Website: crate-barrel
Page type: delivery-shipping
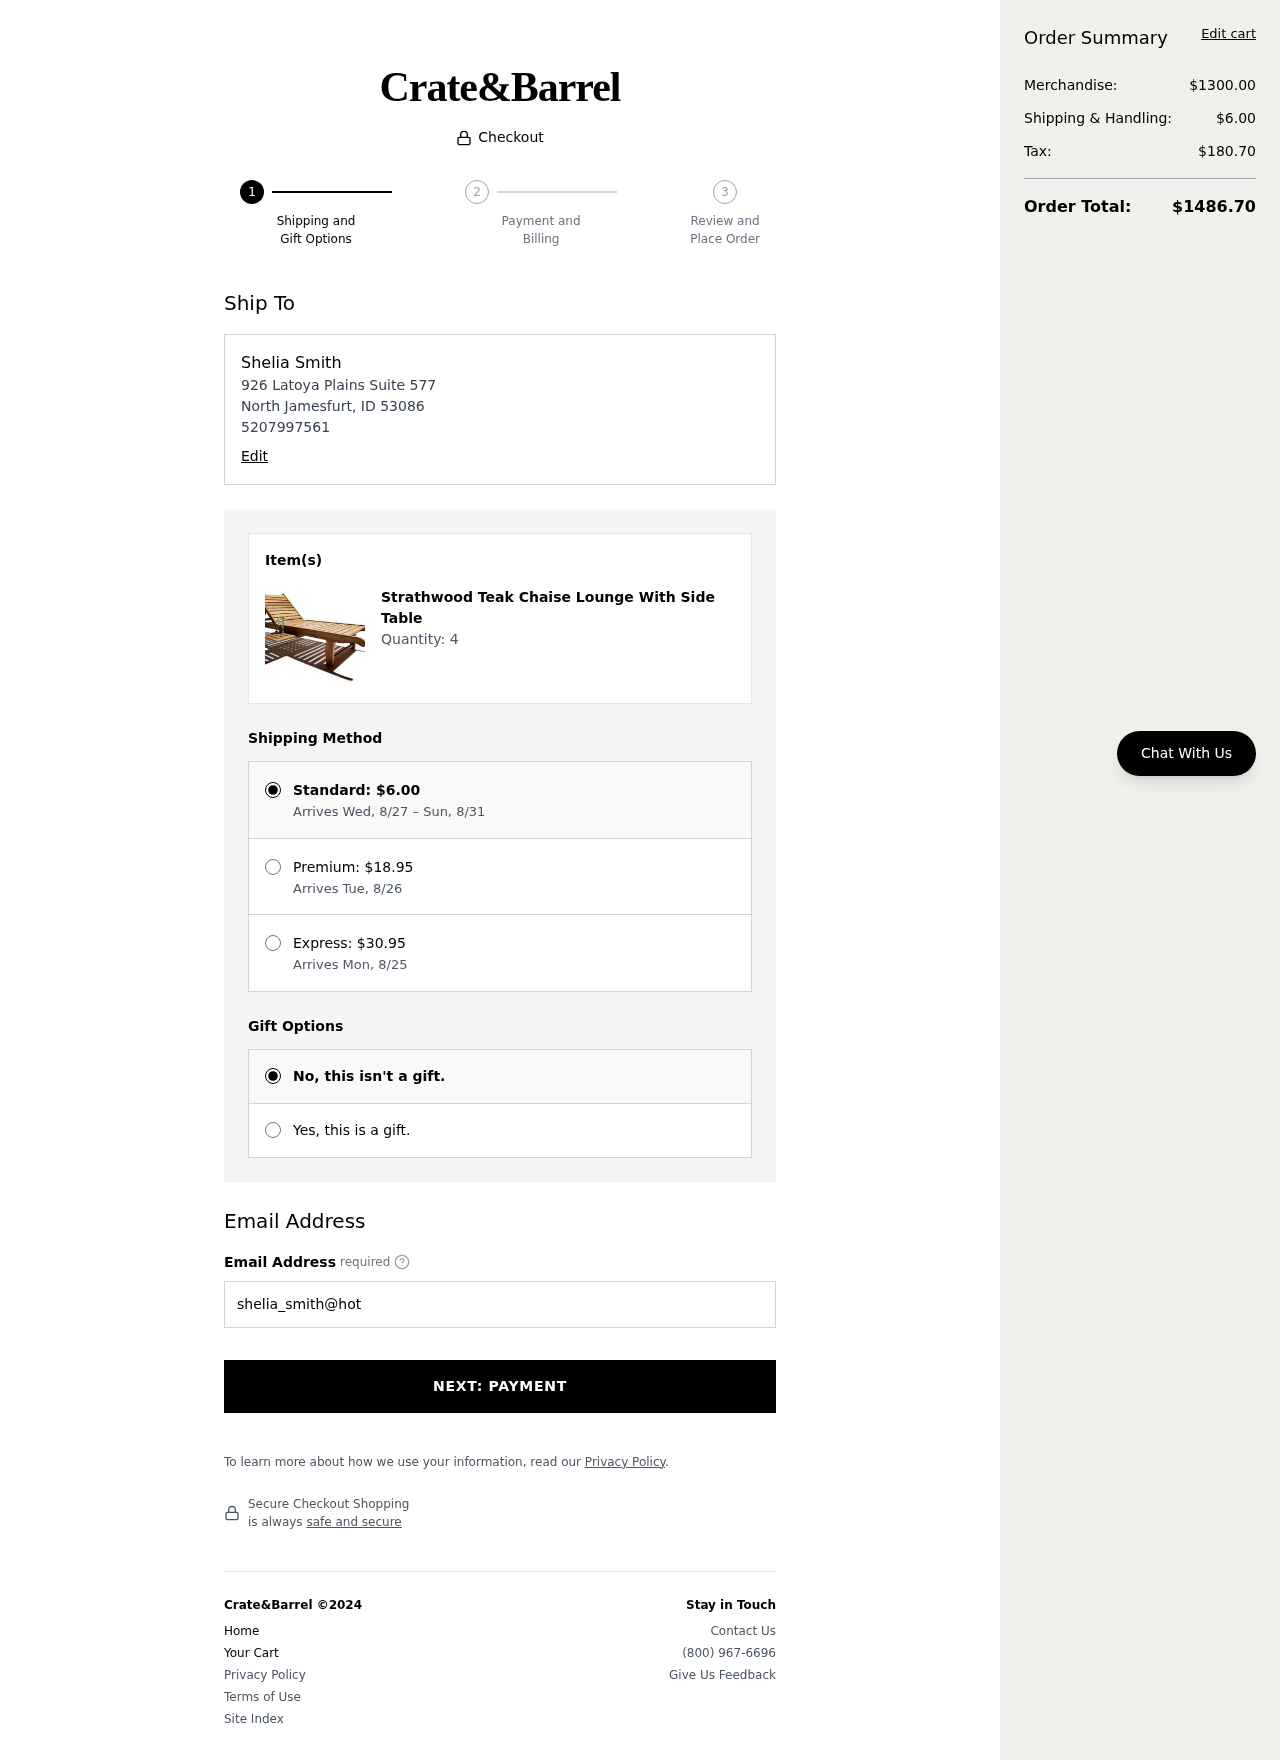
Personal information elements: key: PII_EMAIL
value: shelia_smith@hotmail.com
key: PII_FULLNAME
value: Shelia Smith
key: PII_PHONE
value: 5207997561
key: PII_STREET
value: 926 Latoya Plains Suite 577
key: PII_CITY_STATE_ZIP
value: North Jamesfurt, ID 53086
Product elements: key: PRODUCT1_NAME
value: Strathwood Teak Chaise Lounge With Side Table
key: PRODUCT1_QUANTITY
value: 4
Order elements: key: ORDER_SHIPPING_COST
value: $6.00
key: ORDER_SHIPPING_DATE
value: Arrives Wed, 8/27 – Sun, 8/31
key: ORDER_PREMIUM_SHIPPING
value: $18.95
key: ORDER_PREMIUM_DATE
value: Arrives Tue, 8/26
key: ORDER_EXPRESS_SHIPPING
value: $30.95
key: ORDER_EXPRESS_DATE
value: Arrives Mon, 8/25
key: ORDER_SUBTOTAL
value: $1300.00
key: ORDER_TAX
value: $180.70
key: ORDER_TOTAL
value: $1486.70